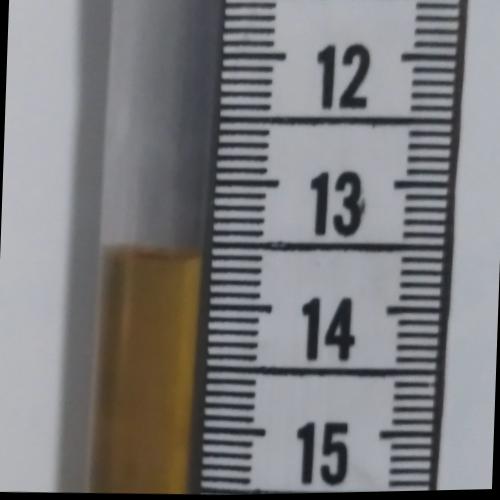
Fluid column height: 13.6 cm